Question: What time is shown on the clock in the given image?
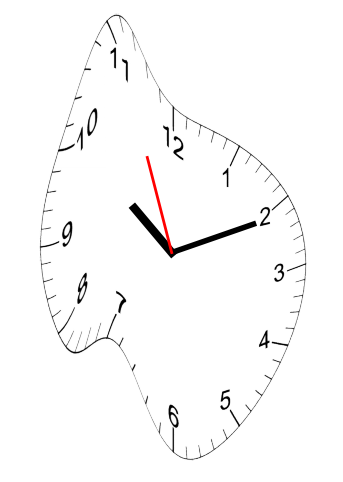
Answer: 10:10:56